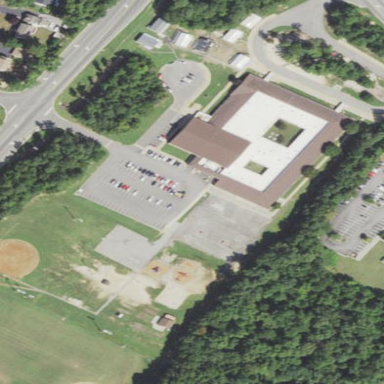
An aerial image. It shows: School.